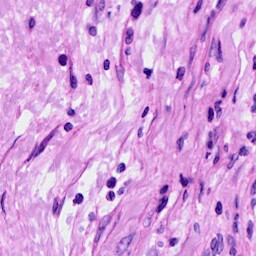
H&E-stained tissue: Ovarian